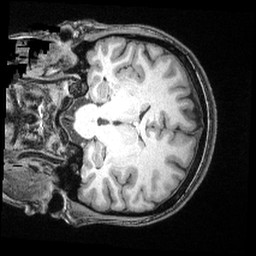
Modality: T1w
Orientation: coronal
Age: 31
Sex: female
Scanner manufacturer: siemens
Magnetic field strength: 3 T
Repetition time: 2.4 s
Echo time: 0.00374 s